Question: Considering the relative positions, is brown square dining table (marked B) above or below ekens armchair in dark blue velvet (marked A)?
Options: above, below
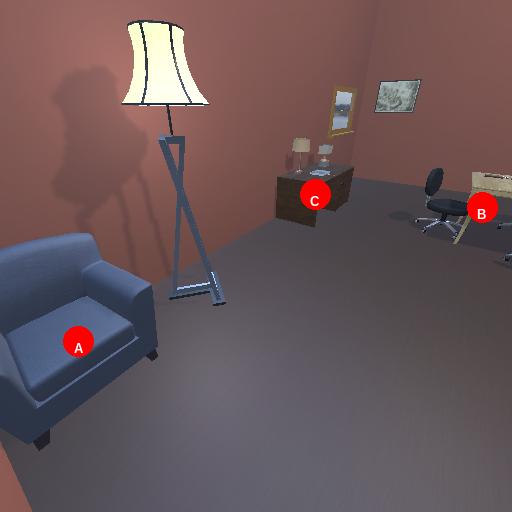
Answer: above